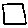
Label: square